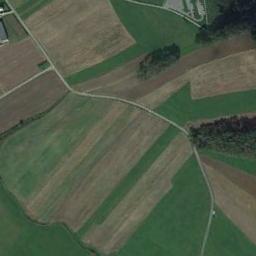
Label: rectangular_farmland